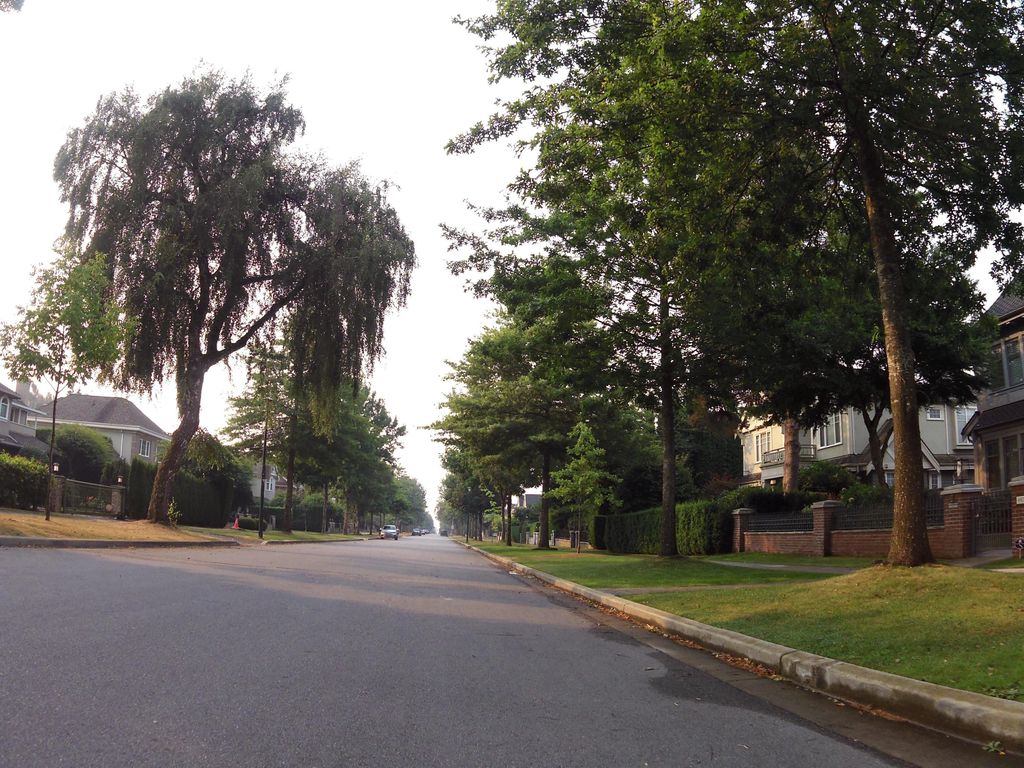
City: vancouver